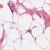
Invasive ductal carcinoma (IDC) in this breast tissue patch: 0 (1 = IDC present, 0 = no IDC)